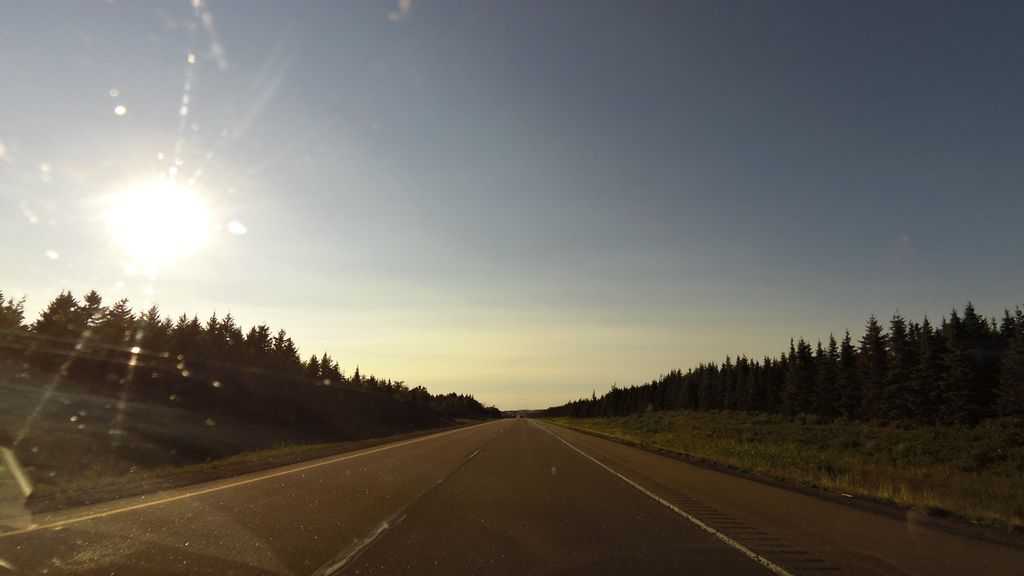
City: charlottetown